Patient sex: F
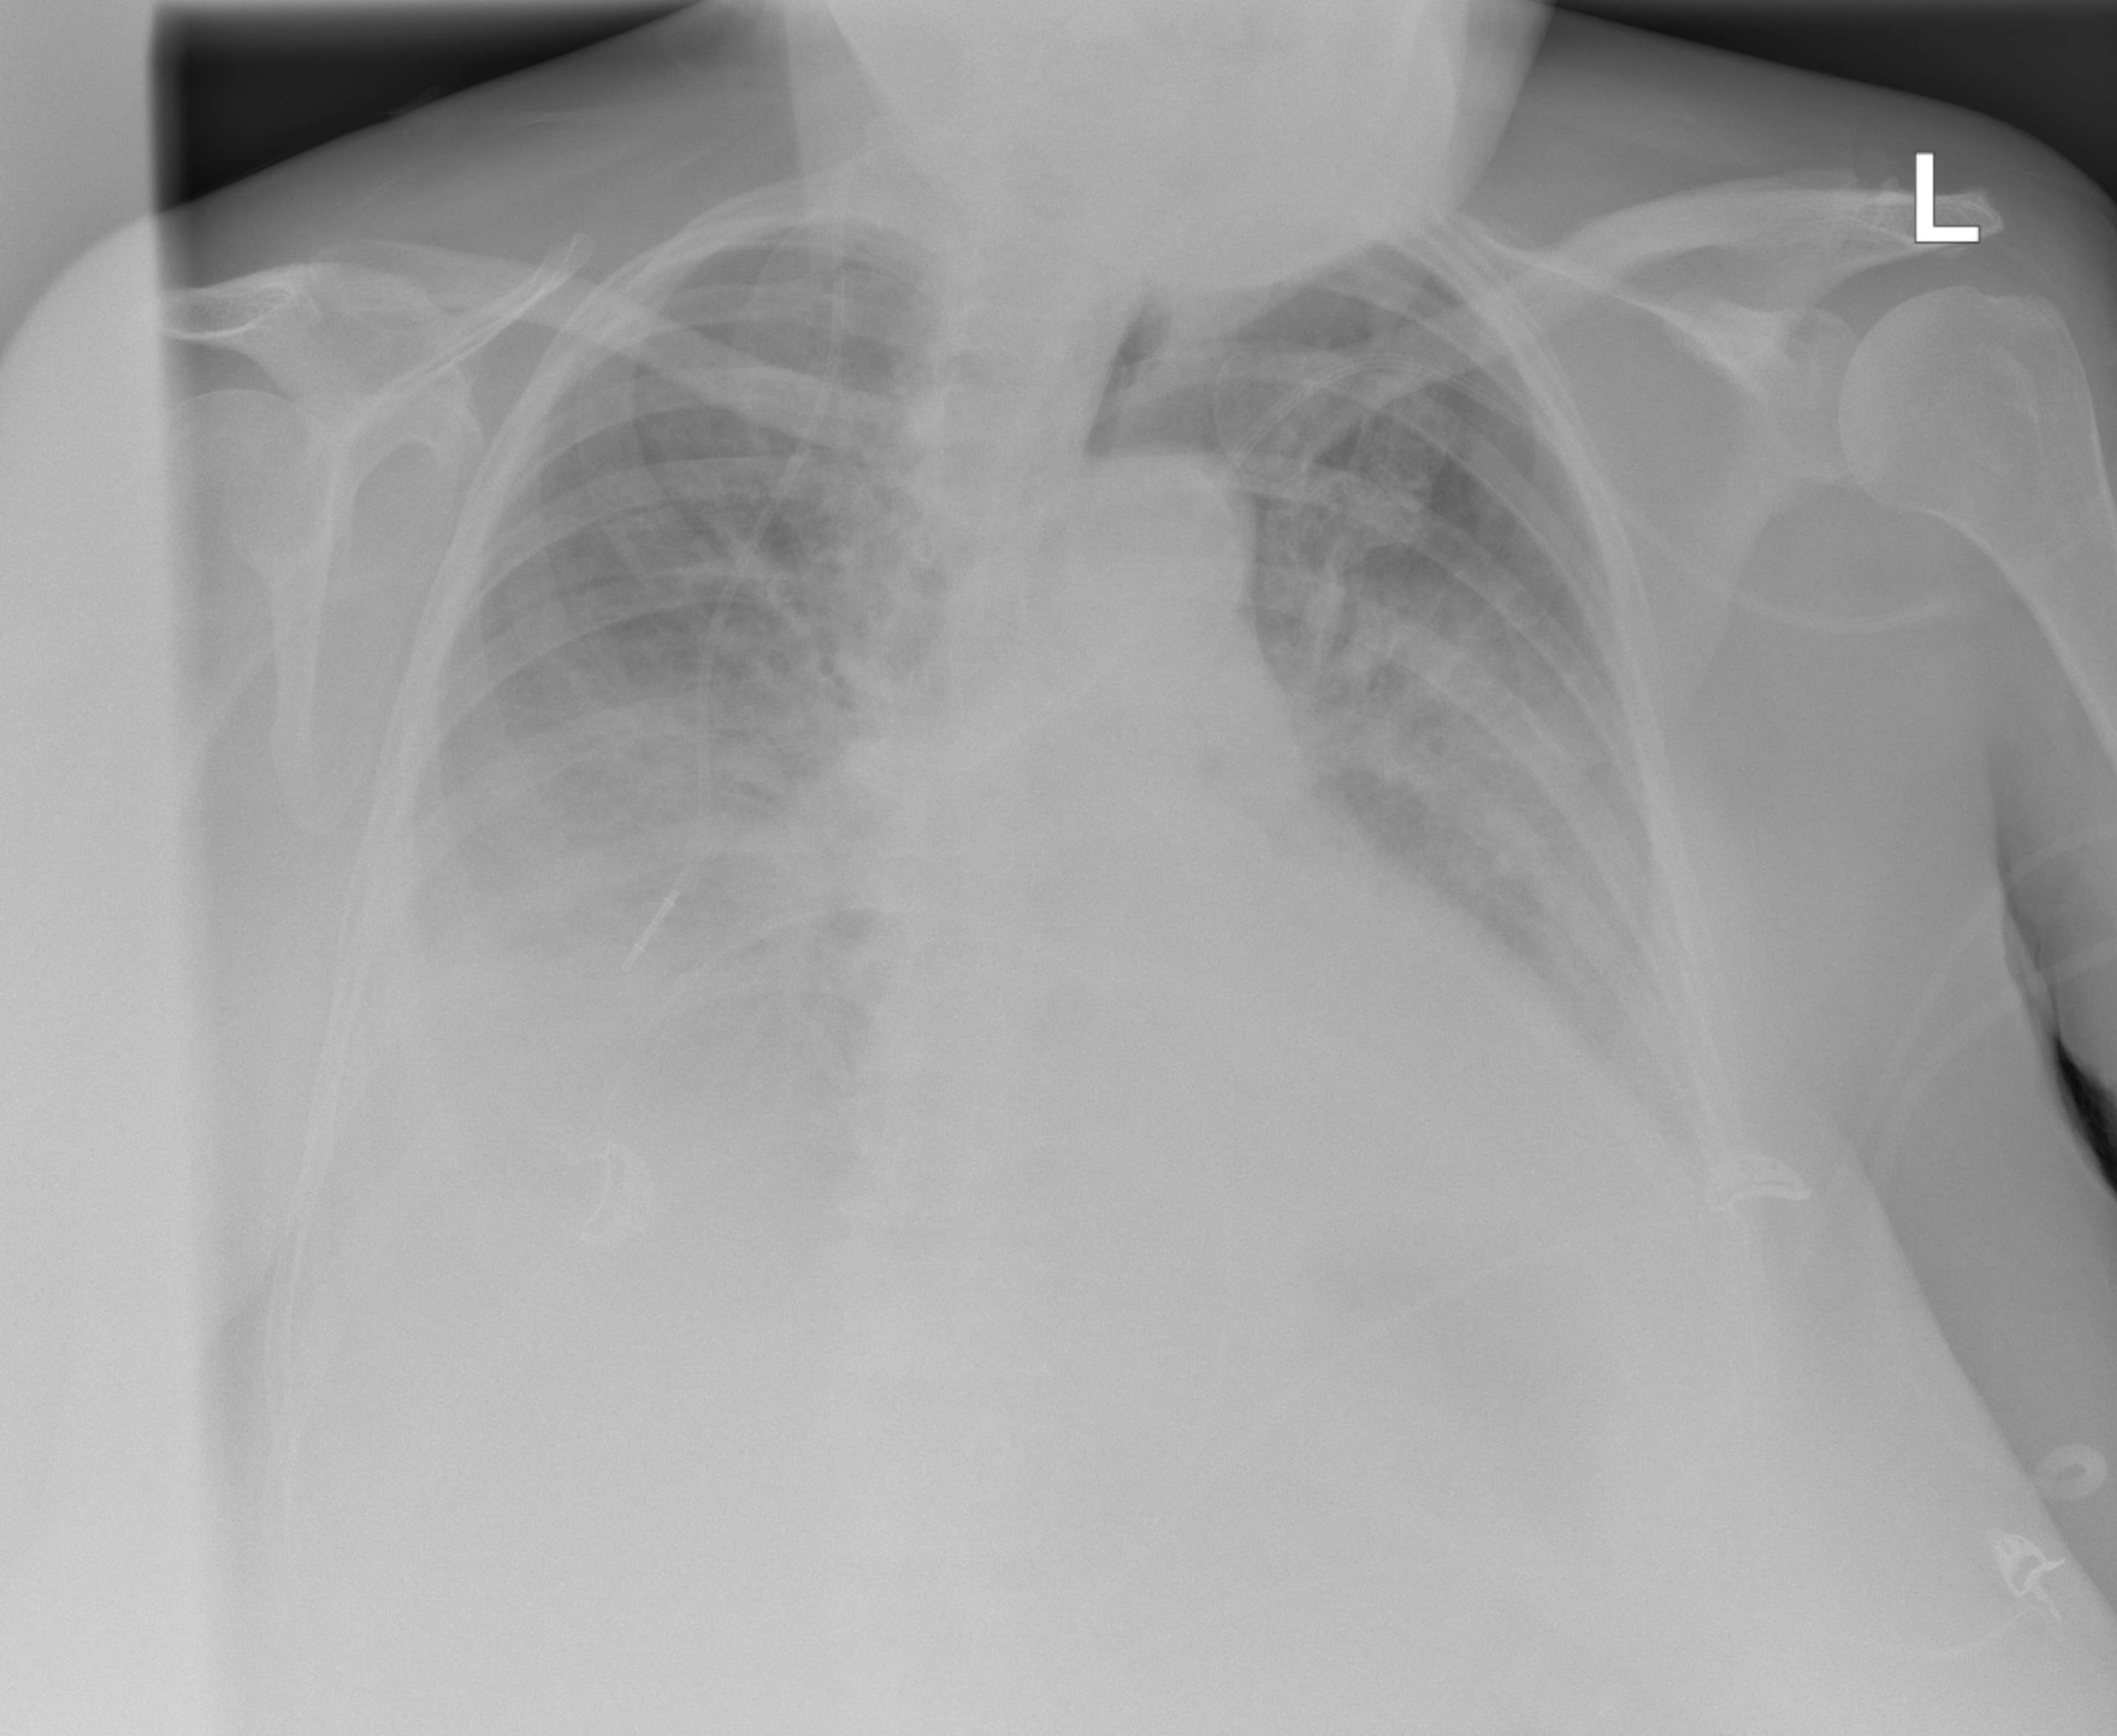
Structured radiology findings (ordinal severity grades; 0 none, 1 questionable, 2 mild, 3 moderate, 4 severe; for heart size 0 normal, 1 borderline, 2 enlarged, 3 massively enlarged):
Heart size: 2
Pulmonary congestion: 2
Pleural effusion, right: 3
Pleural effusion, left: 2
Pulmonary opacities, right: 0
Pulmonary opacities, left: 0
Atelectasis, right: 3
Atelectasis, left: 2